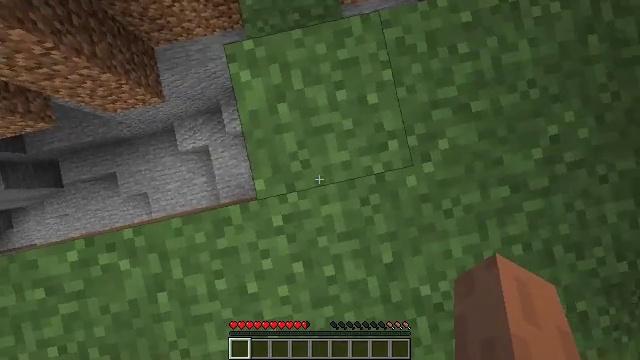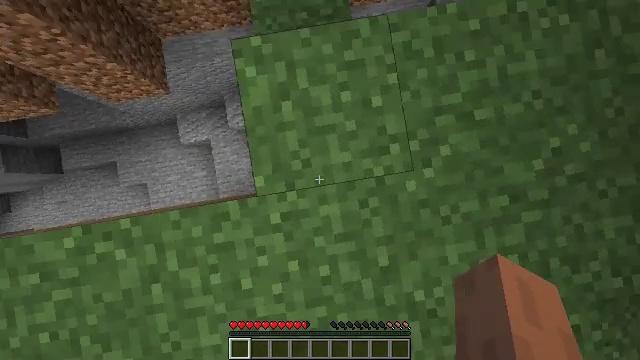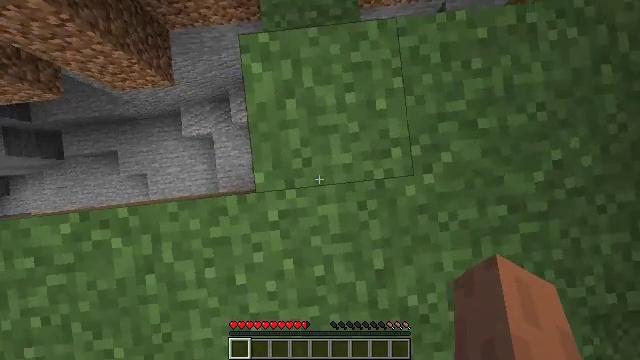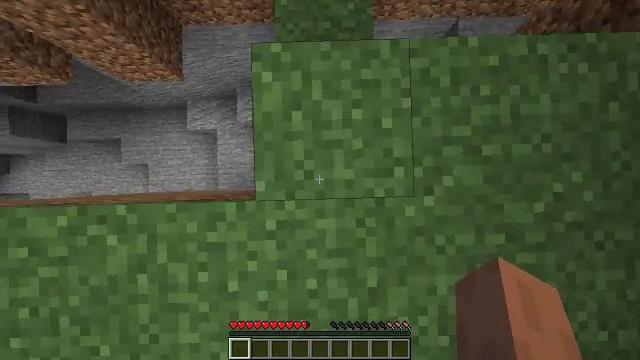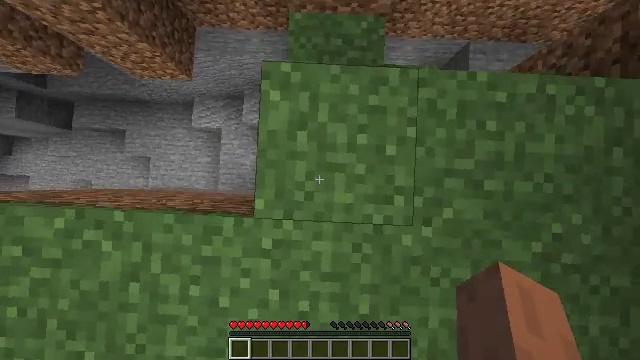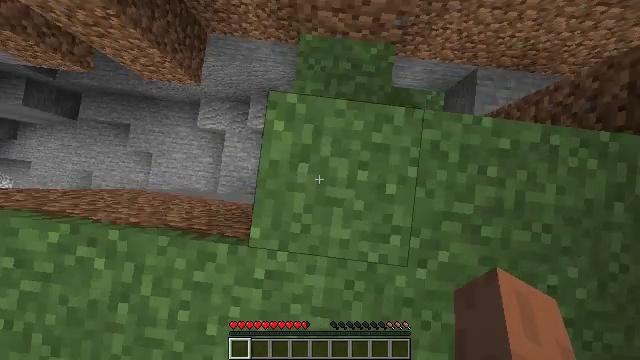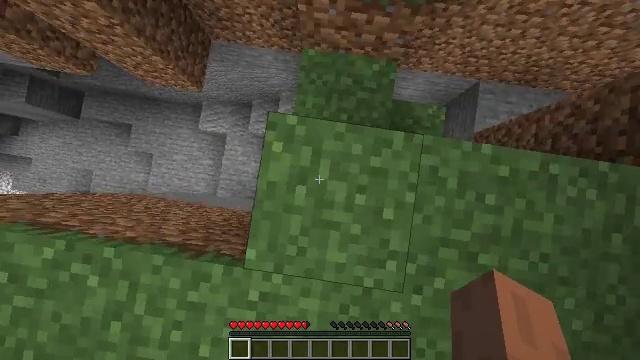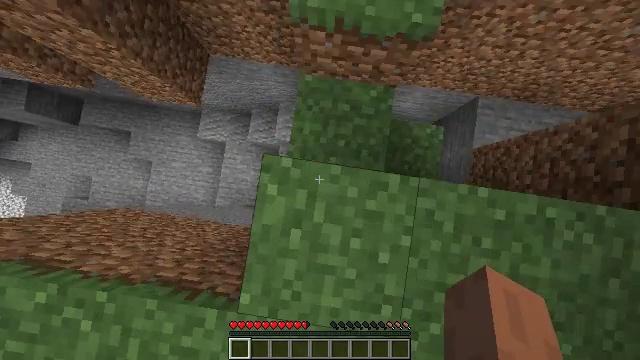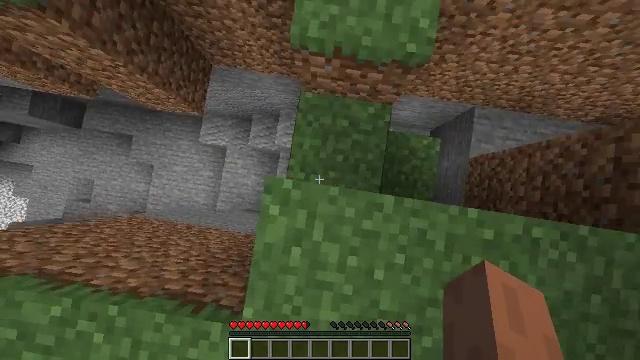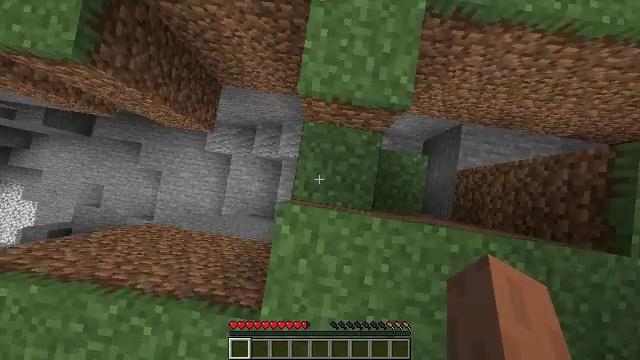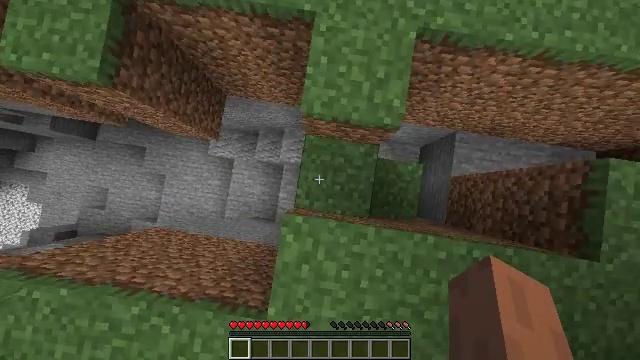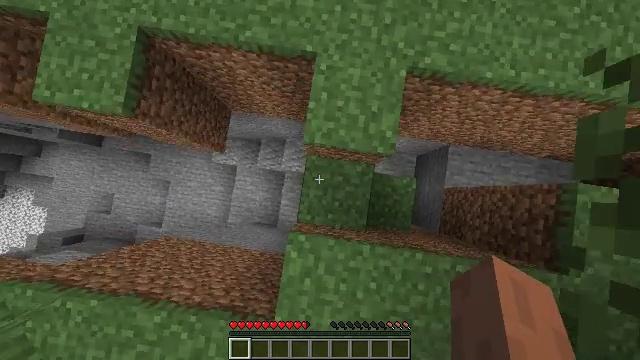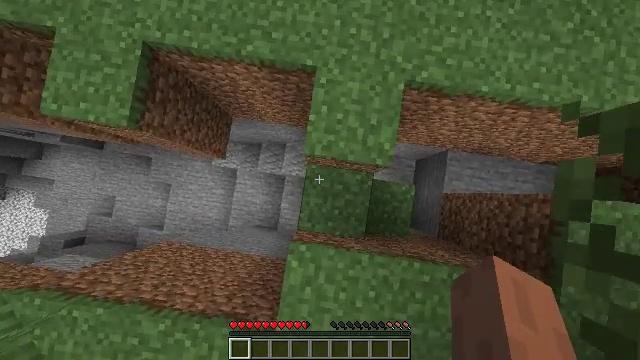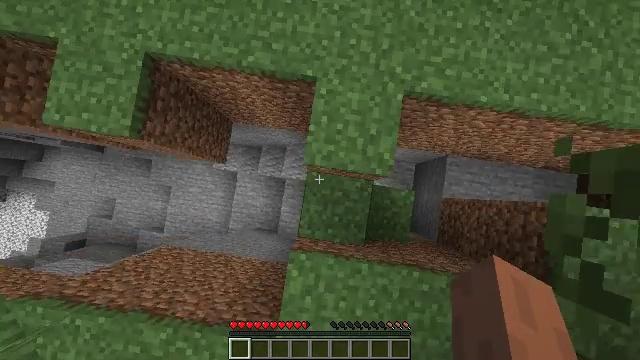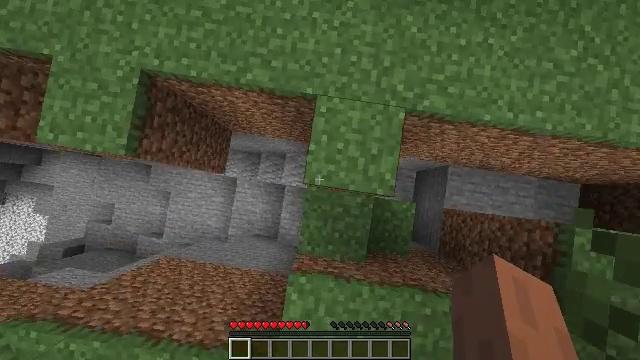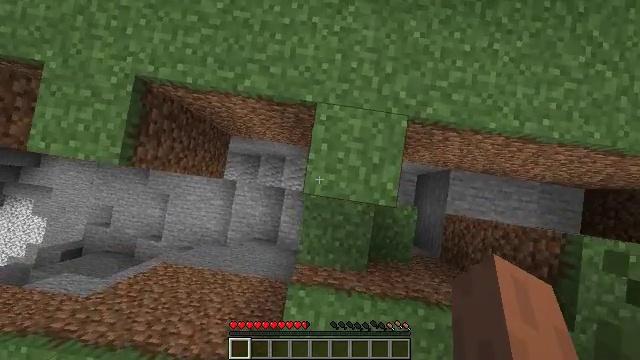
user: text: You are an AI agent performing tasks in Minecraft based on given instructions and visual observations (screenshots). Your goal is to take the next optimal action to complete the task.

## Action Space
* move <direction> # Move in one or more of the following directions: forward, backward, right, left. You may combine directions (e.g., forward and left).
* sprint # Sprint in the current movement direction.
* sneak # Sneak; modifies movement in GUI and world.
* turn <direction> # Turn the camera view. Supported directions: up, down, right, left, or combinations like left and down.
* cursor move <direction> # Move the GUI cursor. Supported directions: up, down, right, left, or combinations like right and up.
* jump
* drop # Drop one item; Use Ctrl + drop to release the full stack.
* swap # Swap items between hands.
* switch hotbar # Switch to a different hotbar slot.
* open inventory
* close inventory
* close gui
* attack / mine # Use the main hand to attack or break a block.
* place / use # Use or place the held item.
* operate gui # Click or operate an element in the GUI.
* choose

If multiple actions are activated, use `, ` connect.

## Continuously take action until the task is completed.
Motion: motion action
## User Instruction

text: Pick the peony from the grass.
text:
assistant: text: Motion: turn left
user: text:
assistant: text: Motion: turn left
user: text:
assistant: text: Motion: move forward, turn left
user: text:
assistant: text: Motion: move forward, turn left
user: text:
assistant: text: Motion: move forward, turn left
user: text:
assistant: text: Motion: move forward, turn left
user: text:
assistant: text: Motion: move forward
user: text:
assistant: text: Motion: move forward, jump
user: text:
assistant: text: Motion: move forward, jump
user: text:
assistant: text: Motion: move forward, jump
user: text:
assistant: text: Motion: move forward, jump
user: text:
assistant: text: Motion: move forward, jump
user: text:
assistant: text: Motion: move forward
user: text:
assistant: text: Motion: move forward
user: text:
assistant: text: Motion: move forward
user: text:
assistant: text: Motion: move forward
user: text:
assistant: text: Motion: move forward, turn right and up
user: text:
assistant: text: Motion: move forward, turn right and up
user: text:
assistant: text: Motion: move forward, turn right and up
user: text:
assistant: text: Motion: move forward, turn right and up
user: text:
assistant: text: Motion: move forward, turn right and up
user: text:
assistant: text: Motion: move forward, turn right and up
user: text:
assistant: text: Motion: move forward, turn right and up
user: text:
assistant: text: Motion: move forward, turn right and up
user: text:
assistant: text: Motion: move forward, turn right and up
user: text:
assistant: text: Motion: move forward, turn right and up
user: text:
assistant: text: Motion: move forward, turn right and up
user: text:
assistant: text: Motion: move forward, turn right
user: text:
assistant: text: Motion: move forward
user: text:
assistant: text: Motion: move forward